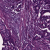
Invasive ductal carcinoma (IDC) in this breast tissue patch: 1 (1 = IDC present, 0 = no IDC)